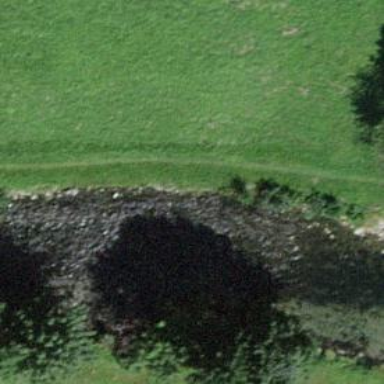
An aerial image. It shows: Path covered in grass.